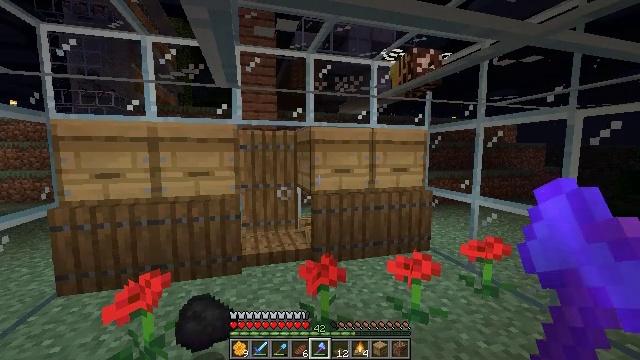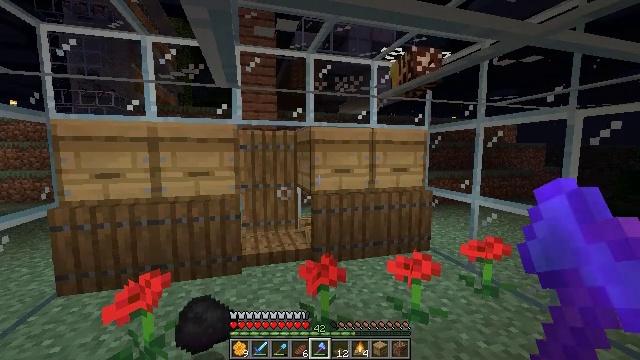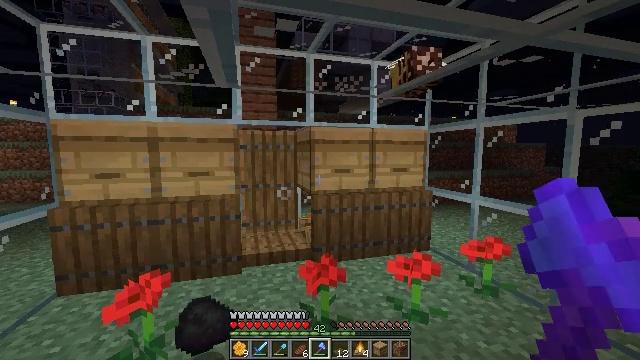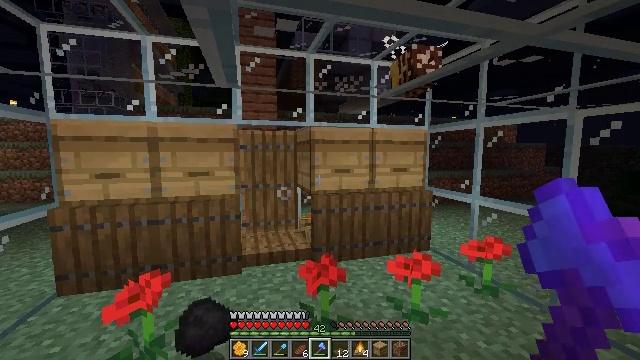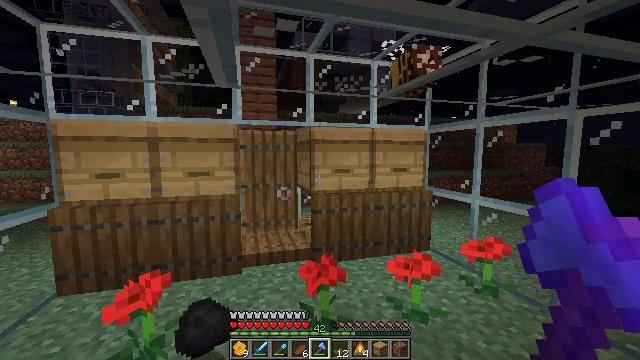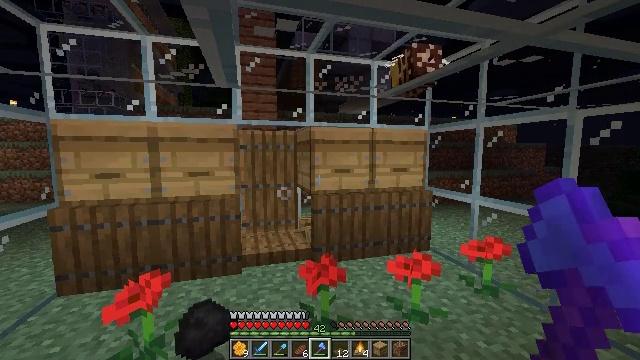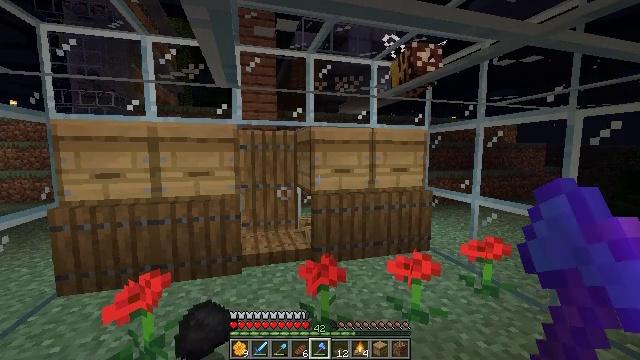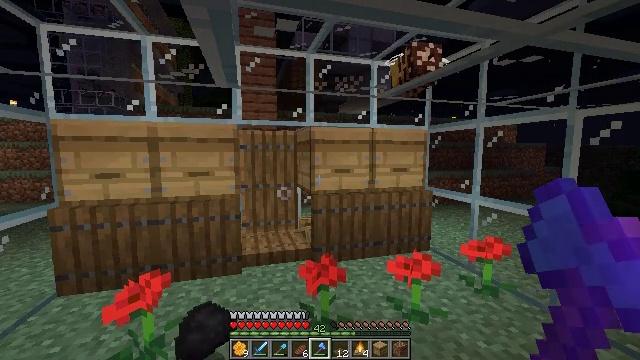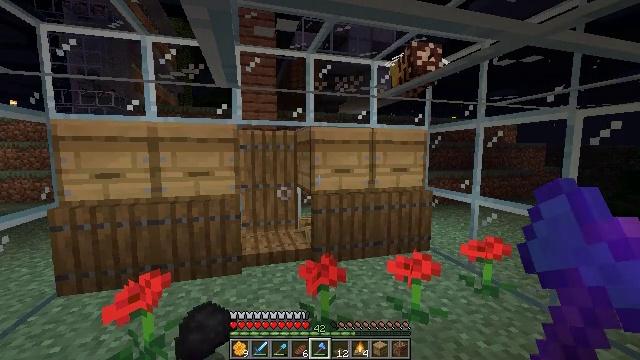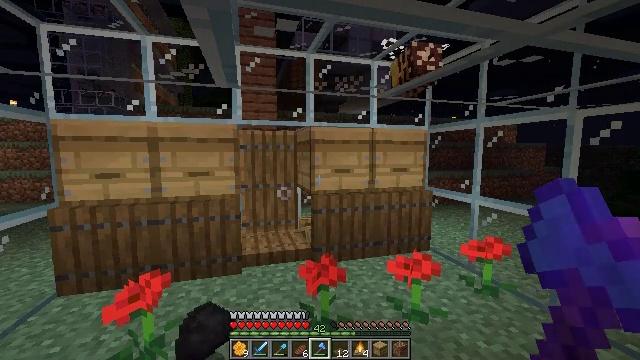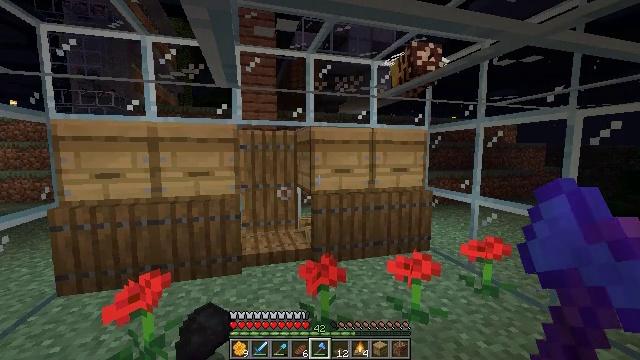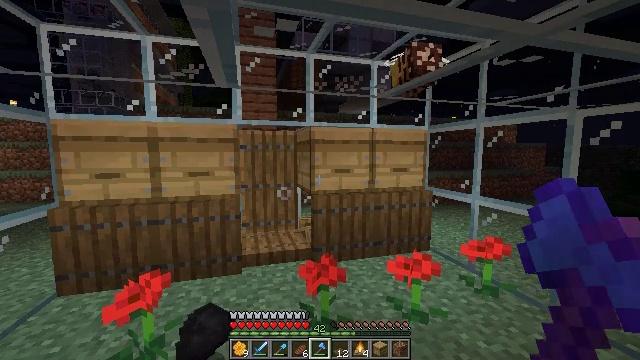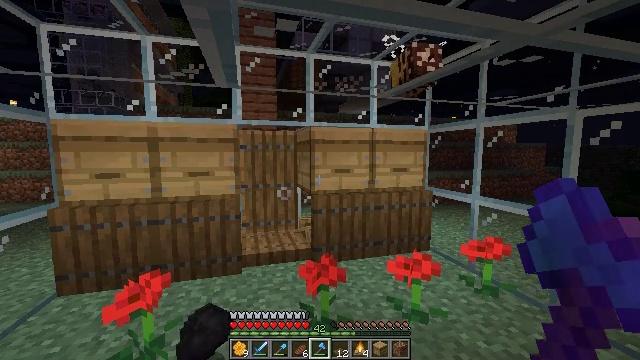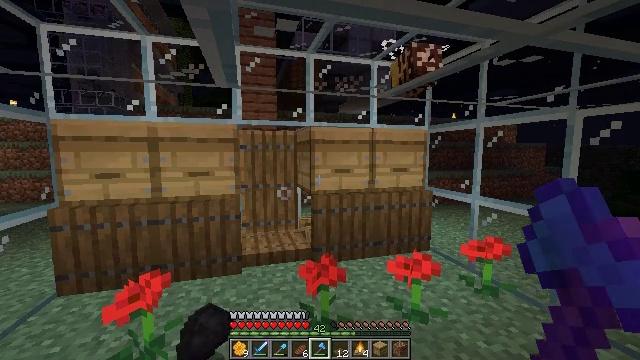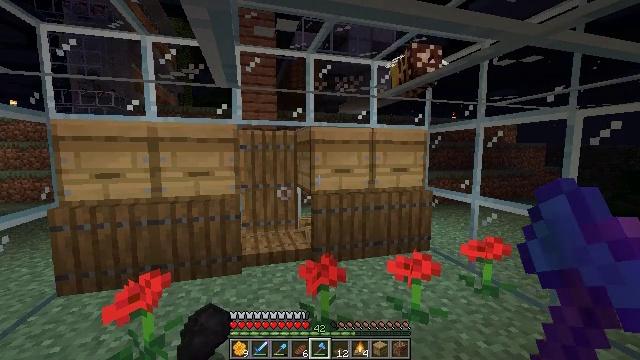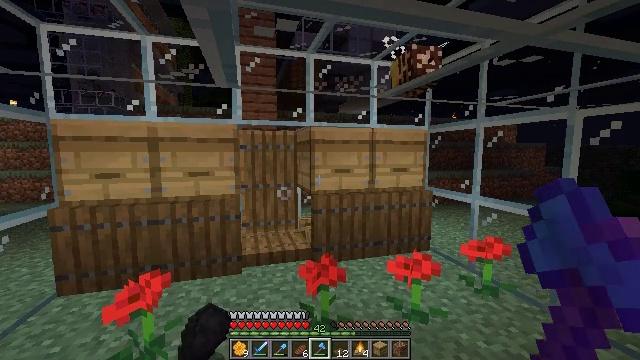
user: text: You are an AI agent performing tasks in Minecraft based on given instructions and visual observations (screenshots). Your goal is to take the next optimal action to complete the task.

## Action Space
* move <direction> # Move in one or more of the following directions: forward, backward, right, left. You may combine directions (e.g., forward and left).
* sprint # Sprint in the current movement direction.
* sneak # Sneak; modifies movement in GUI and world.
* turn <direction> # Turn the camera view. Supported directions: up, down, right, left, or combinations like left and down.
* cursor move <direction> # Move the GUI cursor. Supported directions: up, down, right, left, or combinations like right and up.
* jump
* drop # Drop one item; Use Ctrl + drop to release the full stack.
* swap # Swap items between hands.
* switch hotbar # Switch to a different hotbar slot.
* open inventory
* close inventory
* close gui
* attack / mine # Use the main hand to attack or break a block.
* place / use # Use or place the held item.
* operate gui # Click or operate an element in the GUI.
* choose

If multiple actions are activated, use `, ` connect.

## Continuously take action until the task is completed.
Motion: motion action
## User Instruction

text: Break the beehive while avoiding bees.
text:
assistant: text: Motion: no_op
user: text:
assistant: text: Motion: no_op
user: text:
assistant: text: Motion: no_op
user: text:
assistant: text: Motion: no_op
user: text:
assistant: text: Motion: no_op
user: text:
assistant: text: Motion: no_op
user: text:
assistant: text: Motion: no_op
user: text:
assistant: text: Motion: no_op
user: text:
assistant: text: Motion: no_op
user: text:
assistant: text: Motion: no_op
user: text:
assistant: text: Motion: no_op
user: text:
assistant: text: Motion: no_op
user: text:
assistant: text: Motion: no_op
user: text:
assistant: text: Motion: no_op
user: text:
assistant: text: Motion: no_op
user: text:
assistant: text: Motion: no_op
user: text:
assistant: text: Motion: no_op
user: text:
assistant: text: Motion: no_op
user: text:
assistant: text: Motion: no_op
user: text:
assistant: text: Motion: no_op
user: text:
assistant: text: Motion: no_op
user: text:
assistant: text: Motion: no_op
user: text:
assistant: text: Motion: no_op
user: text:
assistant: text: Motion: no_op
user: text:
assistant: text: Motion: no_op
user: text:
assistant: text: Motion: no_op
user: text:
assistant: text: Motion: no_op
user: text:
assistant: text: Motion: no_op
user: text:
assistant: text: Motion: no_op
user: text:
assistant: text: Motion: no_op